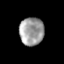
Tissue: prostate
Cell type: T cells
Senescence score: 0.178
Nuclear area (px): 668
Mean DAPI intensity: 157.678